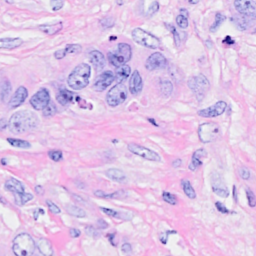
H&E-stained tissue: Breast